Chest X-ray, PA view. Patient: 42 years old, sex F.
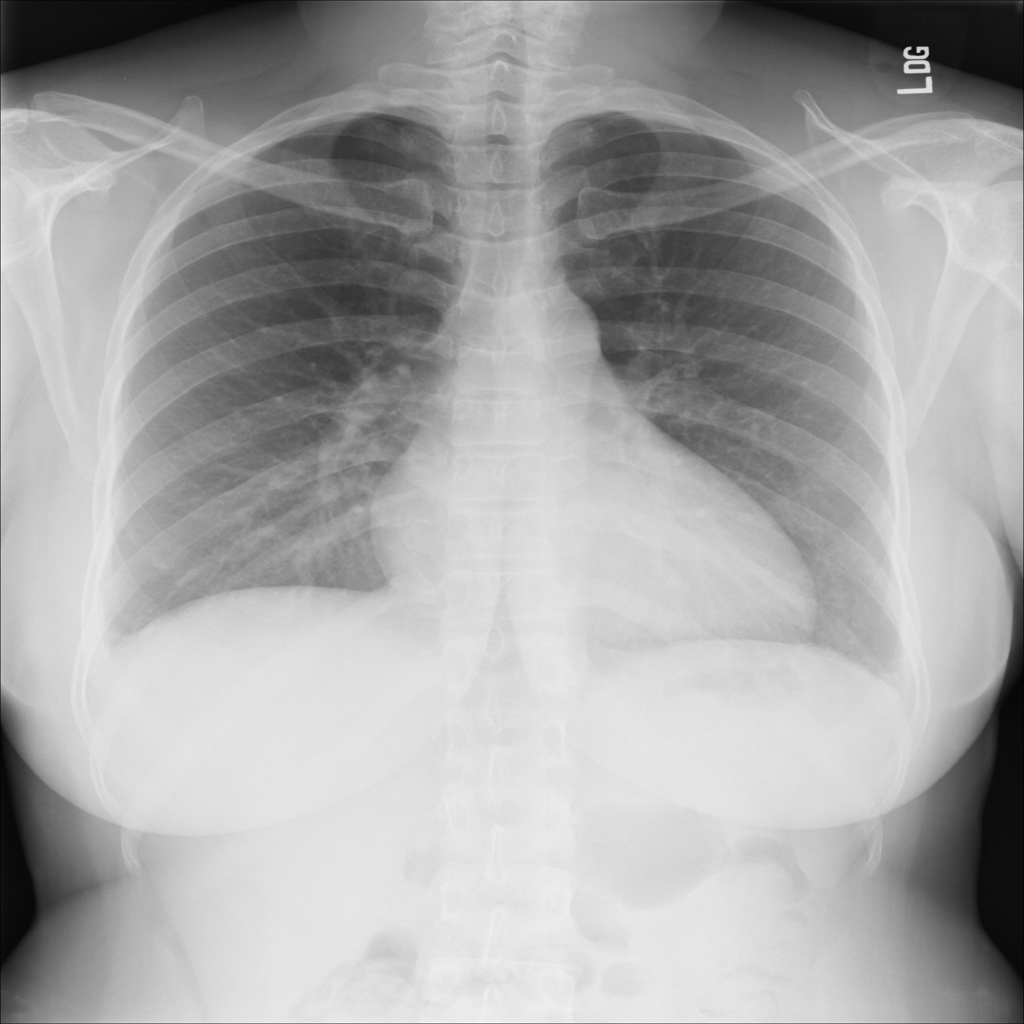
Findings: Effusion